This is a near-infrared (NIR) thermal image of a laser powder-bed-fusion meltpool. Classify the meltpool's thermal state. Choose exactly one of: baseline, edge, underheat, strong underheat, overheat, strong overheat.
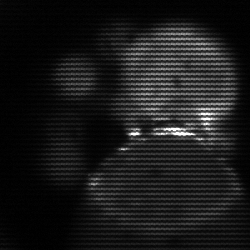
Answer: edge